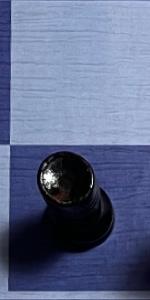
Label: Rook_Black